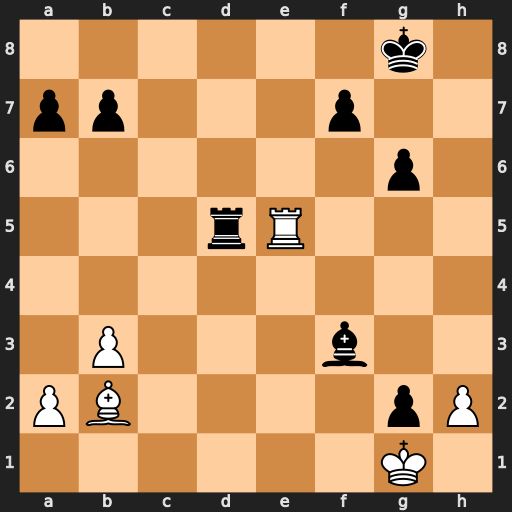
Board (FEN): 6k1/pp3p2/6p1/3rR3/8/1P3b2/PB4pP/6K1
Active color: w
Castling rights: -
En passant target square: -
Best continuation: Re8+ Kh7 Rh8#